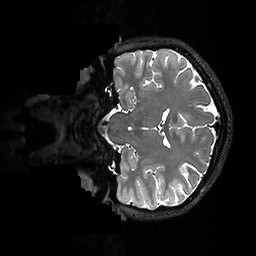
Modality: T2w
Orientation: coronal
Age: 21
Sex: female
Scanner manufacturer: ge
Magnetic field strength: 3 T
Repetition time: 3.202 s
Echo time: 0.06683 s